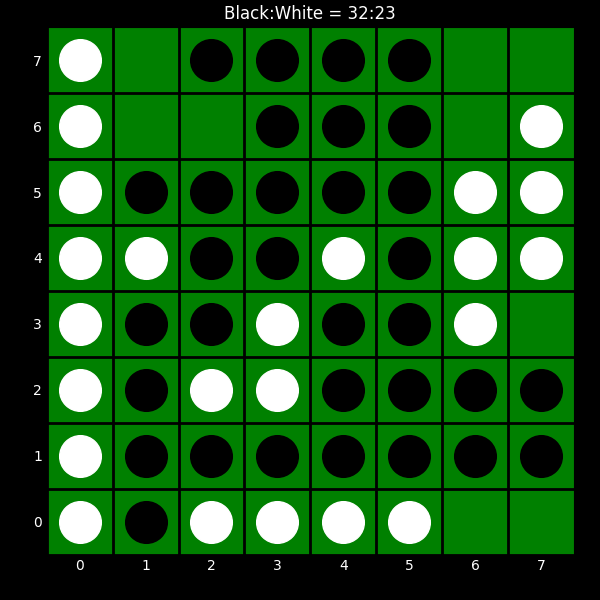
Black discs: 32
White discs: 23